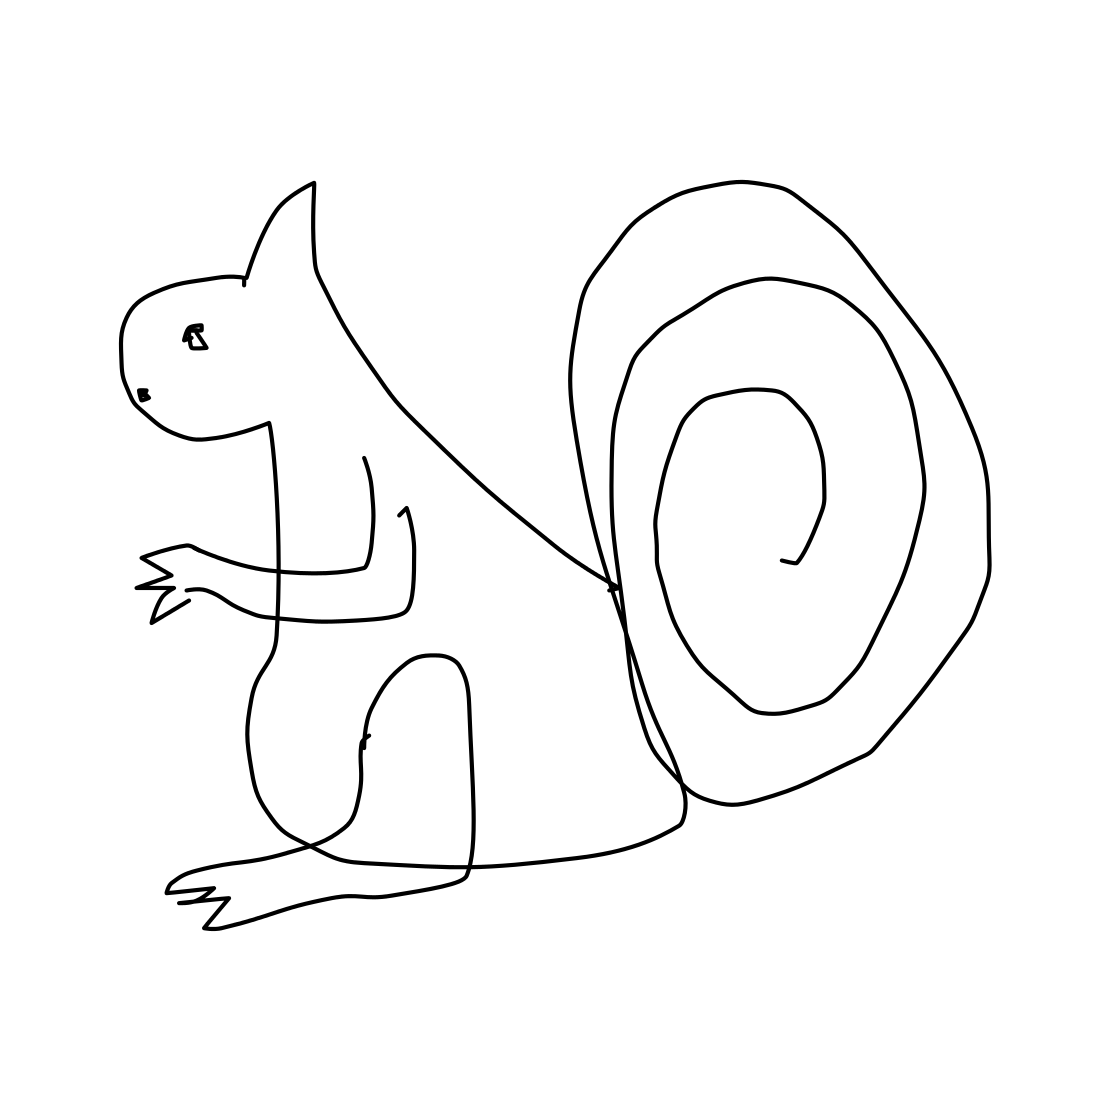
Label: squirrel